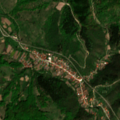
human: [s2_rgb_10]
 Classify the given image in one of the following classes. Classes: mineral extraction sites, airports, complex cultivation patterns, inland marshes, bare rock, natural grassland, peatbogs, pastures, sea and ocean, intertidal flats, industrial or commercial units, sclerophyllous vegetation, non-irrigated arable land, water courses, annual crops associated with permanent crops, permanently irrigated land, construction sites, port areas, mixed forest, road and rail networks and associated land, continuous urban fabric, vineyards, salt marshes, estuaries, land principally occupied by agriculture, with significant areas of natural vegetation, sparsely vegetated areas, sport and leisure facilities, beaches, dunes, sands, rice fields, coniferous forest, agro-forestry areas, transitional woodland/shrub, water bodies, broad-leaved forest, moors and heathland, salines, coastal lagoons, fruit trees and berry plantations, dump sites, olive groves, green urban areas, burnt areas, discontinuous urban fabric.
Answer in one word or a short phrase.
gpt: land principally occupied by agriculture, with significant areas of natural vegetation, broad-leaved forest, mixed forest, transitional woodland/shrub